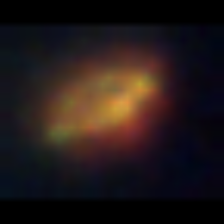
Taxon: Unknown_phyto
Group: Unknown